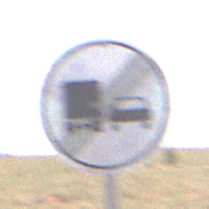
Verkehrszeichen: EndeUeberholverbotKraftfahrzeuge
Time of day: Midday
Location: Outdoor (Nature)
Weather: PartlyCloudy
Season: NotSpecified
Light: Natural